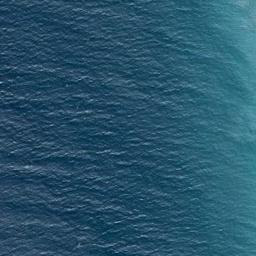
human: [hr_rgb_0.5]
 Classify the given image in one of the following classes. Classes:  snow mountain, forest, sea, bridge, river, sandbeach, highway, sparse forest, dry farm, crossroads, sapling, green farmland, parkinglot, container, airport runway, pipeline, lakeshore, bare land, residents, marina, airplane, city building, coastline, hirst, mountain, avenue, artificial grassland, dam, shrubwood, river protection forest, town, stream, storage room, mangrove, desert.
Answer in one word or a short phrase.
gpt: sea